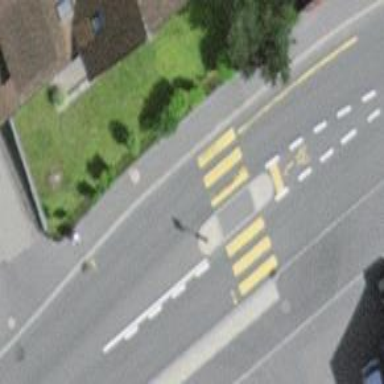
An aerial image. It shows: Zebra crossing with uncontrolled intersection and pedestrian island.